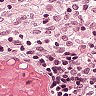
Metastatic tissue present: no